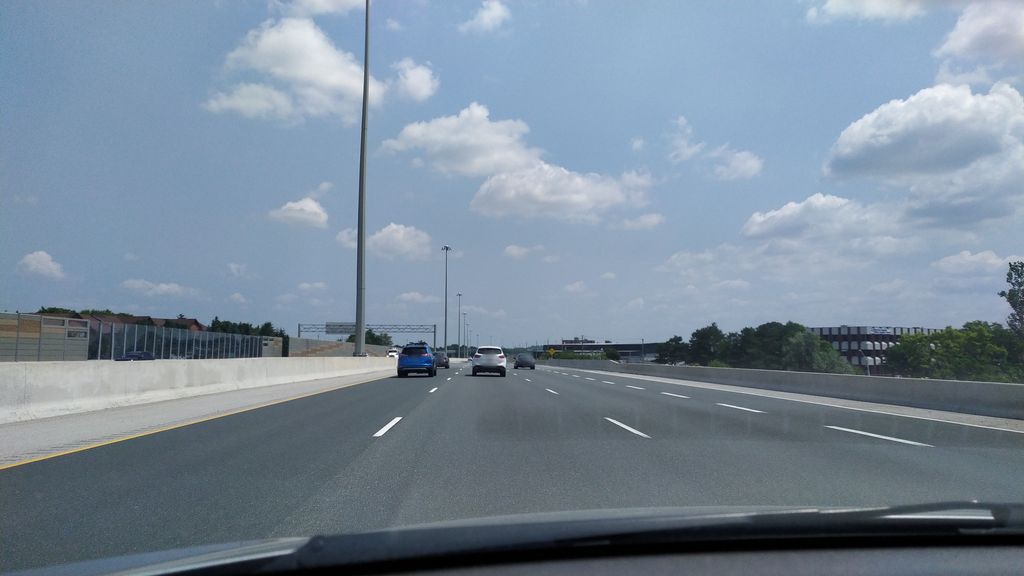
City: kitchener-waterloo